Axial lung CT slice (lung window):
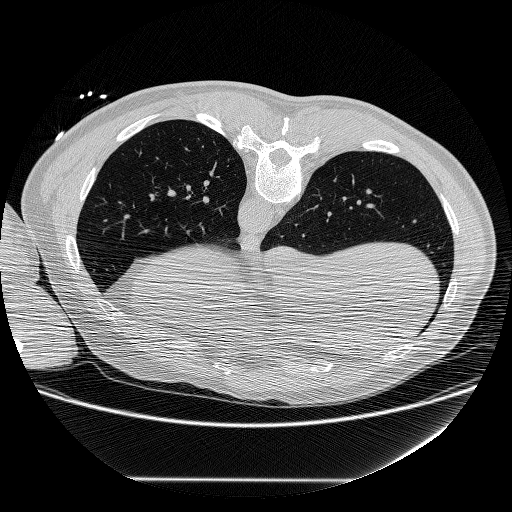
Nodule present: no